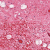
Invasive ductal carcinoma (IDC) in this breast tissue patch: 0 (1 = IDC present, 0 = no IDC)